Interaction volume radius: 10 \u00c5
Interaction volume height: 10 \u00c5
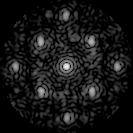
Disorder parameter: 0.3579